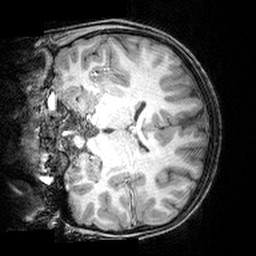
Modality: T1w
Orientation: coronal
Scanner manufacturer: siemens
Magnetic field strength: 3 T
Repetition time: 1.9 s
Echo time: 0.00397 s